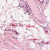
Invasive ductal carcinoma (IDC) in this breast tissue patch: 0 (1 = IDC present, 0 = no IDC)